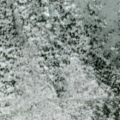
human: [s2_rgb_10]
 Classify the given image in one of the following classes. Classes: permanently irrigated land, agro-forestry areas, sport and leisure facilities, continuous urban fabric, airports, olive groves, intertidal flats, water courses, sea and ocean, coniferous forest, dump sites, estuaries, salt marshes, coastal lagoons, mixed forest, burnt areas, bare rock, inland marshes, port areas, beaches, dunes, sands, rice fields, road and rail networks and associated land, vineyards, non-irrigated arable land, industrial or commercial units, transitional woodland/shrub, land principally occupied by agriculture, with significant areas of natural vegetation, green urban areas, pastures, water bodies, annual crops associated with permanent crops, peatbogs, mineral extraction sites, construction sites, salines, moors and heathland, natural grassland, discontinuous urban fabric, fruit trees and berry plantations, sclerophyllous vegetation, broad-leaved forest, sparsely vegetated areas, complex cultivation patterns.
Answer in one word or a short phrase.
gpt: sea and ocean